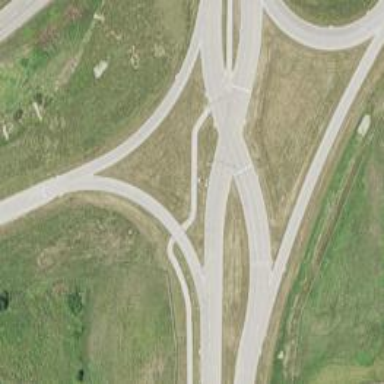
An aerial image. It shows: Motorway link at Diverging Diamond Interchange (DDI).